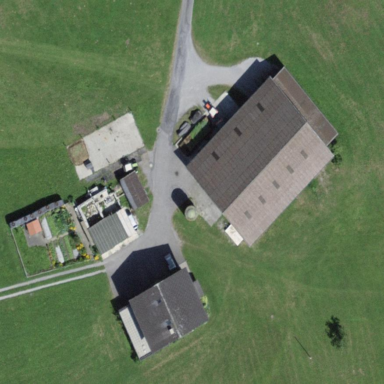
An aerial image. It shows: Farmyard area.